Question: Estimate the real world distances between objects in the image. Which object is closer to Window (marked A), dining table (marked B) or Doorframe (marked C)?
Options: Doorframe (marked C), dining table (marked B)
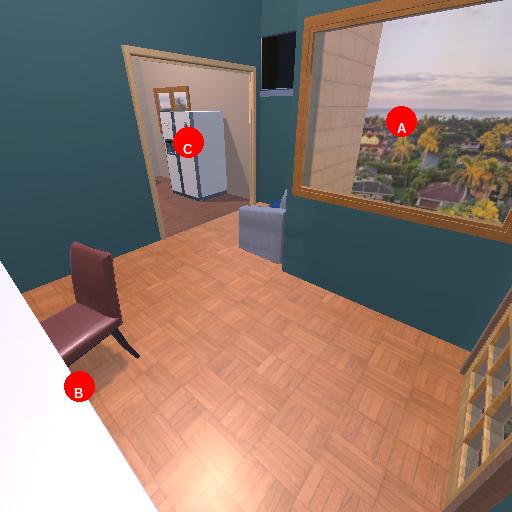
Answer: Doorframe (marked C)